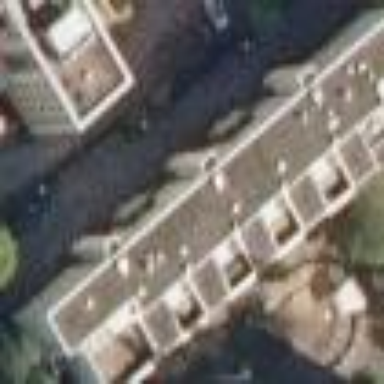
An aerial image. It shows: Part of building.